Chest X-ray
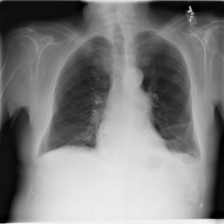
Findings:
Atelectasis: negative
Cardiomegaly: negative
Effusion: positive
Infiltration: negative
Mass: negative
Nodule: negative
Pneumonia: negative
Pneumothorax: negative
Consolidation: negative
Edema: negative
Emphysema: negative
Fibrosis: negative
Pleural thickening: negative
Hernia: negative